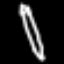
Label: pencil